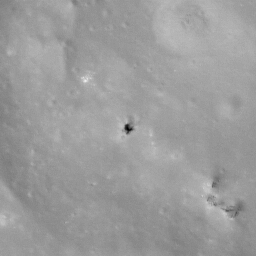
Pit: Sharonov 1a
Host crater: Sharonov
Host type: impact_melt
Lunar coordinates: latitude 12.575, longitude 173.404